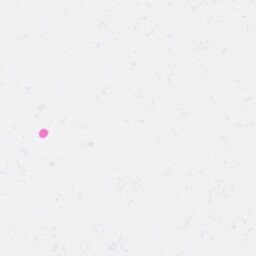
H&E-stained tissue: Heart